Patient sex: M
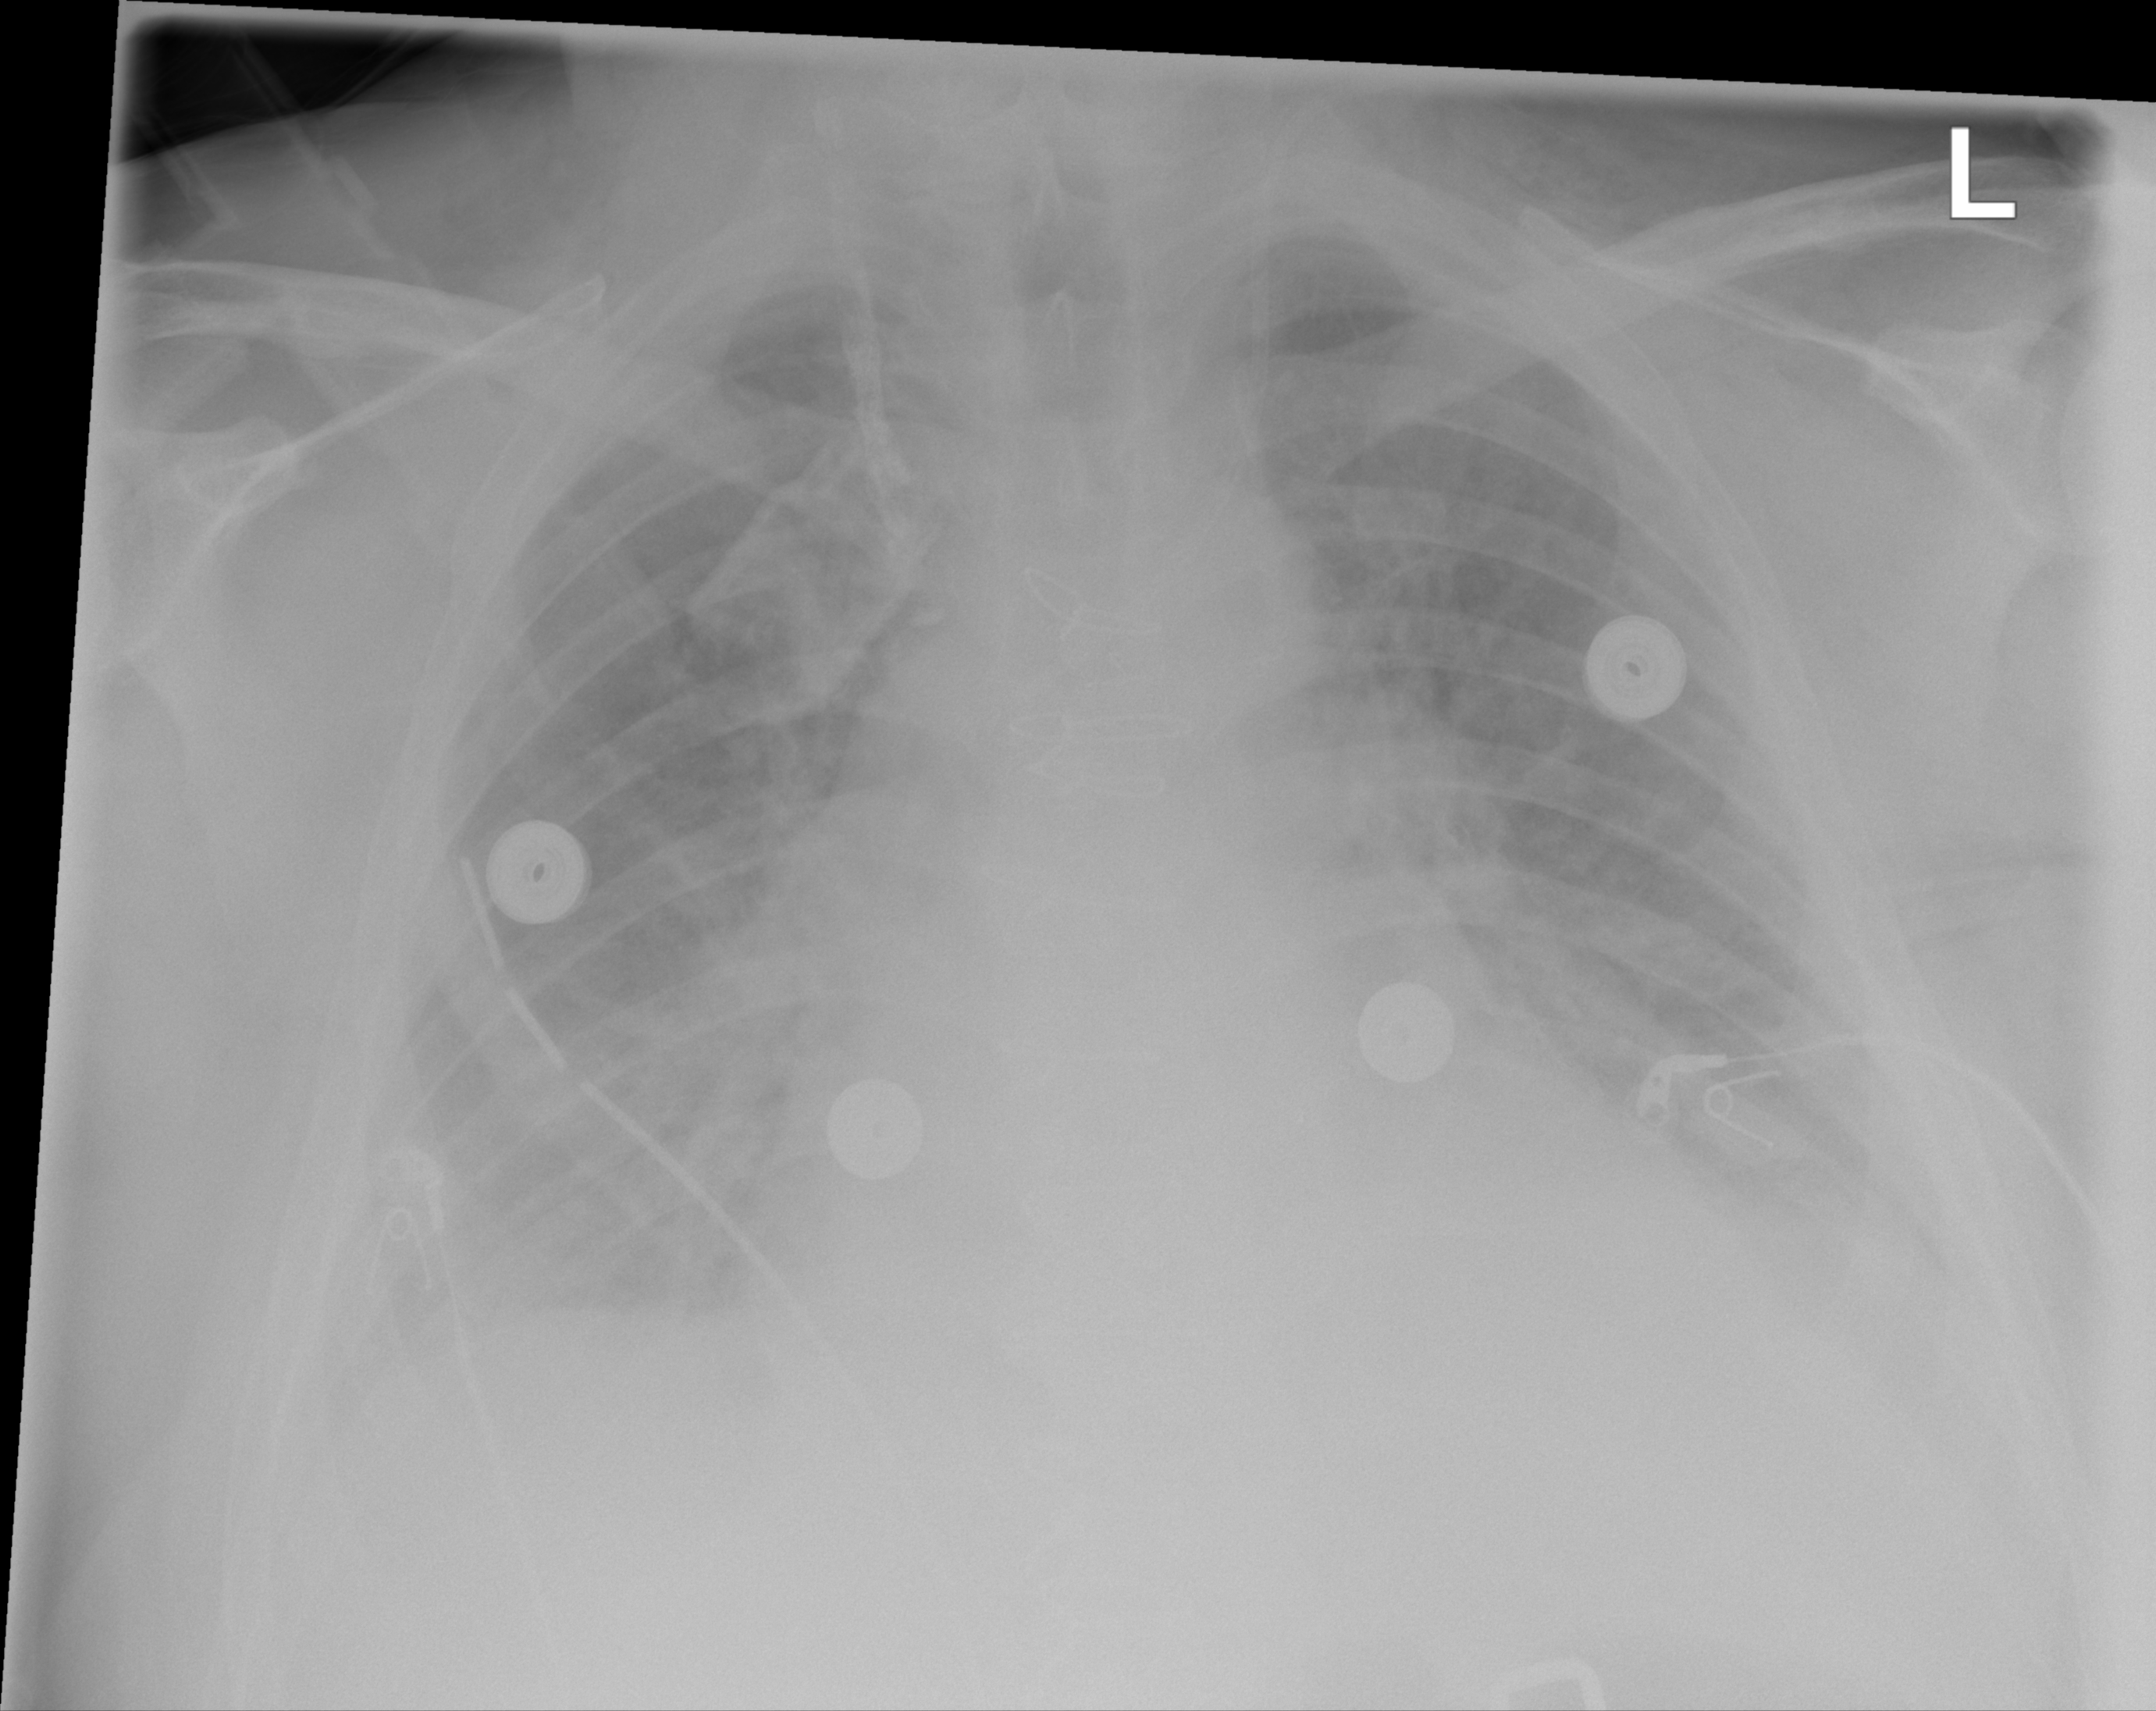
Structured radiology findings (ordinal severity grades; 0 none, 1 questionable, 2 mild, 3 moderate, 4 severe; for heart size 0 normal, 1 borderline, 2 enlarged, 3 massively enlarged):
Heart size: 2
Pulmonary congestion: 2
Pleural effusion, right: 0
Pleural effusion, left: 0
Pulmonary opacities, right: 1
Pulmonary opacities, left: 1
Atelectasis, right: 2
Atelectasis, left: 2